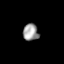
Tissue: lung
Cell type: Endothelial cells
Senescence score: 0.5933
Nuclear area (px): 260
Mean DAPI intensity: 154.912